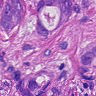
Metastatic tissue present: yes